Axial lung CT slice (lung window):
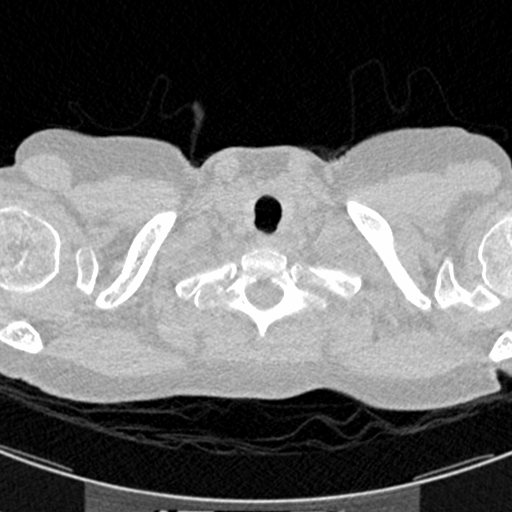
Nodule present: no